This grayscale texture is a bearing vibration snapshot reshaped row-by-row into a square image. Based on the visible evidence, which condition applies: normal, inner_race, outer_race, ball?
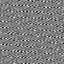
Answer: inner_race